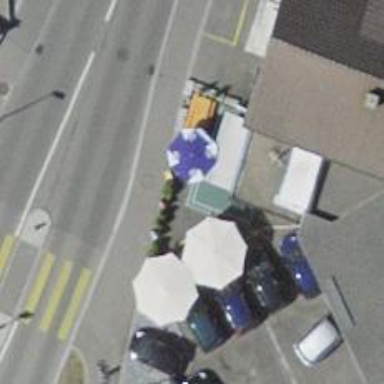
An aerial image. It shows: Fast food establishment.